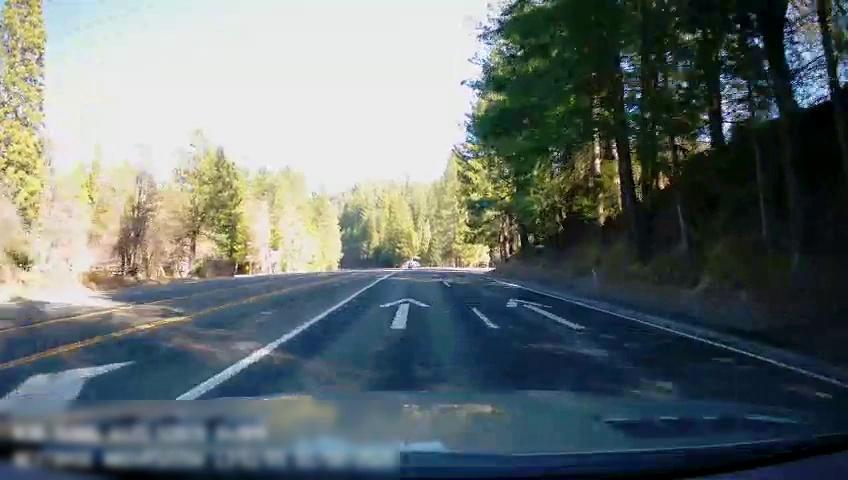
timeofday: Day
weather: Sunny
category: Drivable Space
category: Lanes | Alternate Lane
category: Lanes | Alternate Lane
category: Lanes | Current Lane
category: Lanes | Alternate Lane
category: Lanes | Opposite Lane